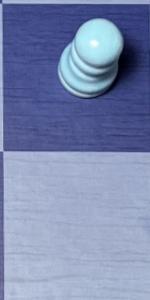
Label: Empty